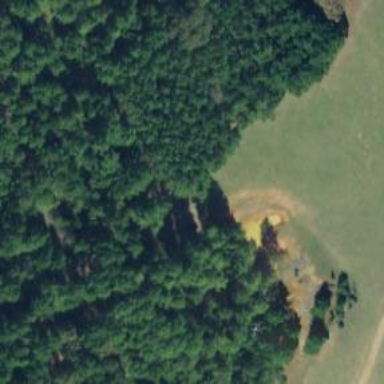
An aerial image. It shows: Evergreen forest with needle-leaved trees.